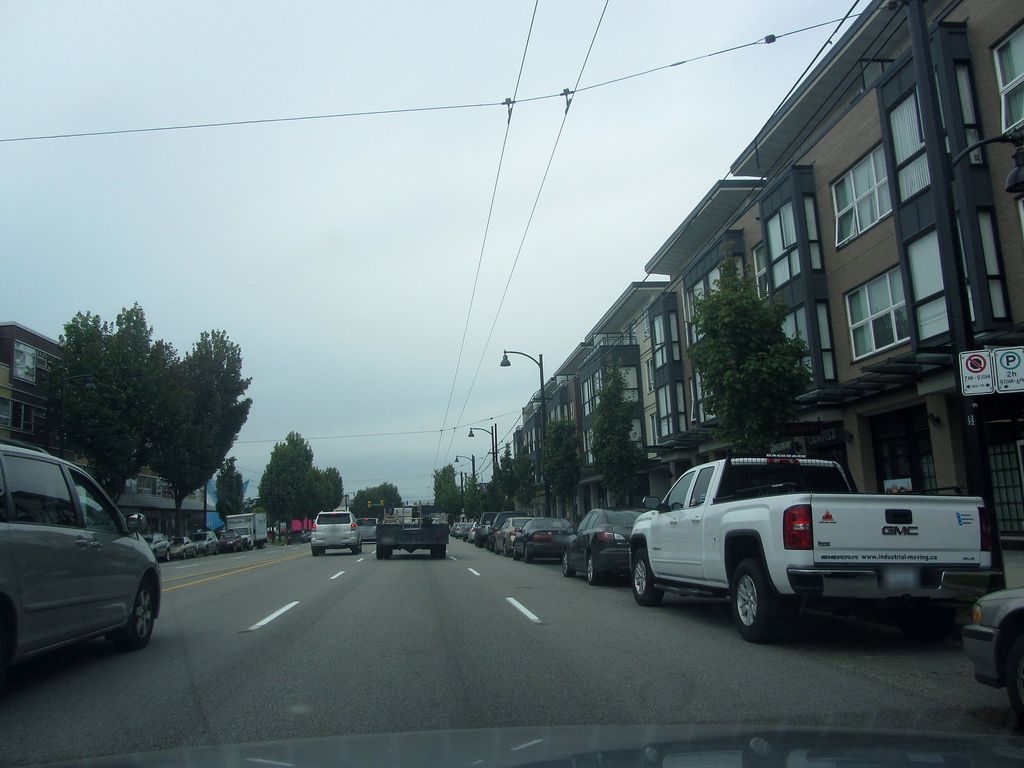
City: vancouver